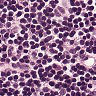
Metastatic tissue present: no